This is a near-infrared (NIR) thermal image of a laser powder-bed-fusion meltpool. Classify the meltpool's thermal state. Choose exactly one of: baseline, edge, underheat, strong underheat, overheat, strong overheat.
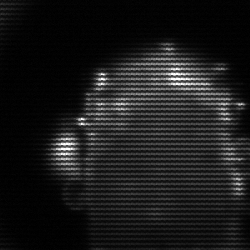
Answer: baseline